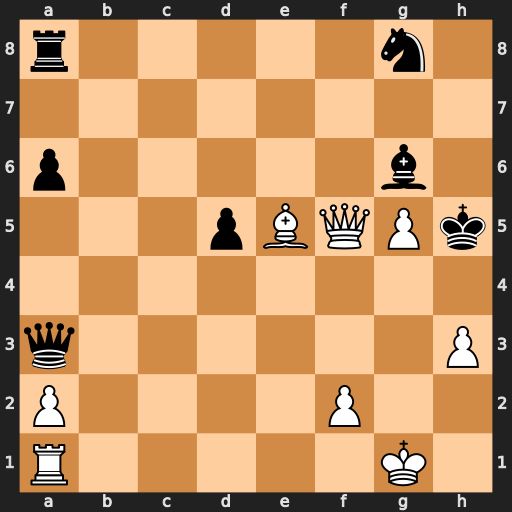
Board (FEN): r5n1/8/p5b1/3pBQPk/8/q6P/P4P2/R5K1
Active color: w
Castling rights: -
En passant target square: -
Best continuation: Qg4#